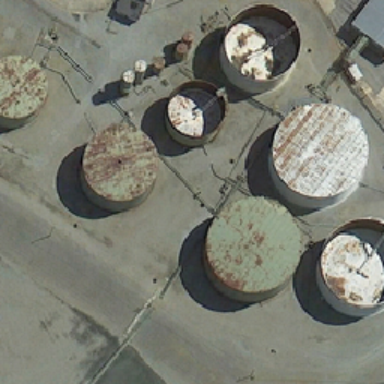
There are seven old pillars here which have no covering .